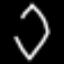
Label: diamond